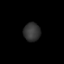
Tissue: lung
Cell type: Myeloid cells
Senescence score: 0.5777
Nuclear area (px): 302
Mean DAPI intensity: 52.854